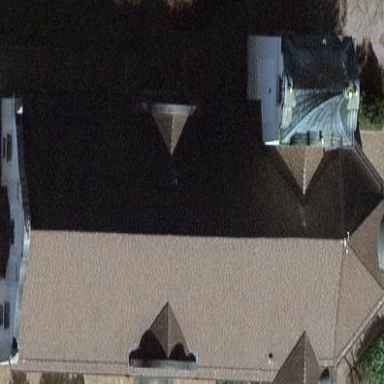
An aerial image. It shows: Church which is place of worship.